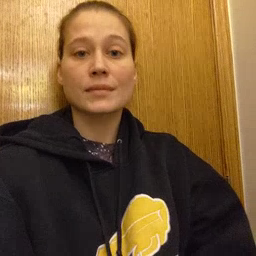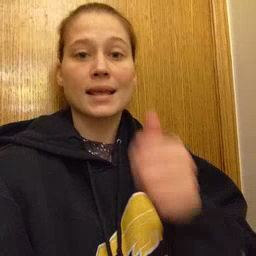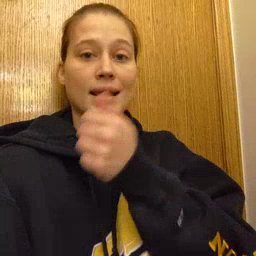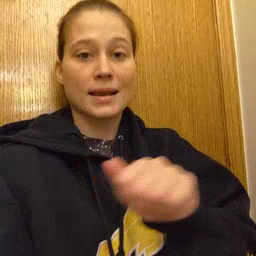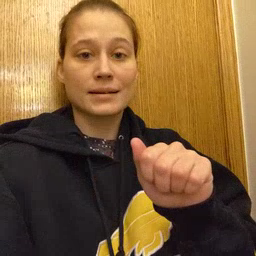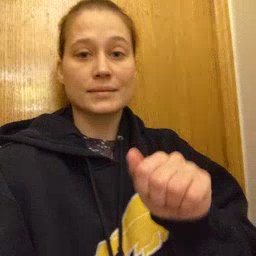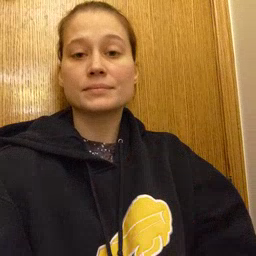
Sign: any